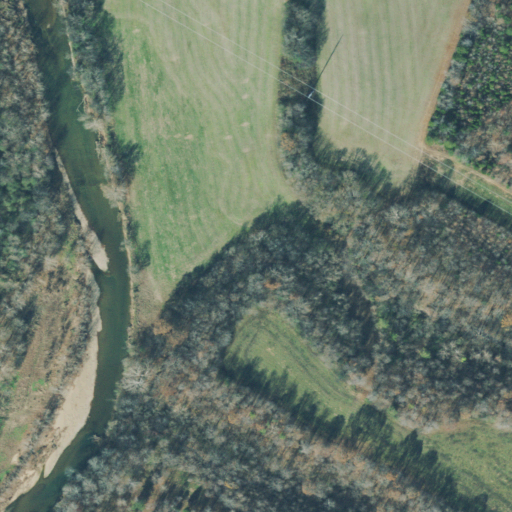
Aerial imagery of valley in Tennessee named Keith Hollow containing deciduous forest, cultivated crops, pasture, shrub, woody wetlands, open water, mixed forest, herbaceous wetlands, and grassland